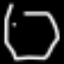
Label: octagon